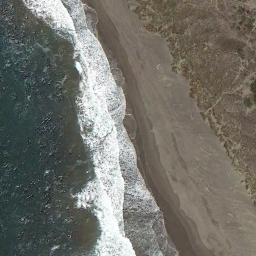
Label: beach